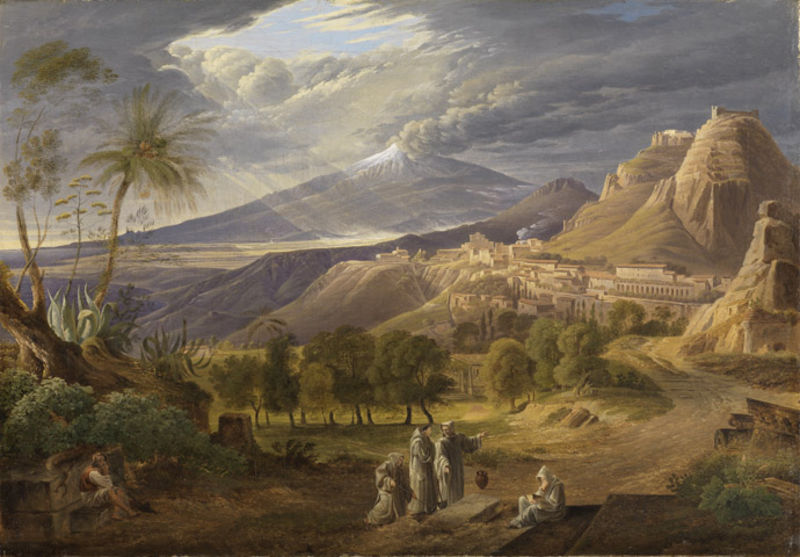
Titel: Ansicht von Taormina mit Aetna
Künstler: Carl Ludwig Frommel
Standort: Karlsruhe
Institution: Staatliche Kunsthalle Karlsruhe
Schlagwörter: baum, berg, blau, felsen, gemälde, gott, gruppe, himmel, mann, schatten, wolken, bäume, grün, landschaft, menschen, sitzen, stadt, braun, licht, männer, straße, säulen, weiss, ausblick, gebäude, schnee, weg, wolke, beige, haube, leute, malerei, bild, öl, häuser, hügel, natur, weite, busch, rauch, sonne, gewand, kutte, sitzend, personen, wald, amphore, krug, terrasse, italien, süden, berge, gebirge, gipfel, sonnenlicht, dorf, mauer, idylle, rast, bank, häuse, romantik, angst, treppe, palme, stimmung, stufen, panorama, ruine, lichtstrahl, sonnenstrahl, burg, palast, strahlen, vulkan, festung, agaven, strahl, ruinen, gestalten, beleuchtet, wanderer, begegnung, sonnenstrahlen, mönch, agave, kakteen, kaktus, bettler, mönche, palmen, kutten, tempel, sitzbank, reisende, vulkanausbruch, kapuze, franziskaner, blai, pilger, mönchskutte, kapuzen, wolkenloch, brg, entdeckung, akzent, göttliches licht, wonne, #grau, hatchepsut, betttelorden, erleuchtun g, argaven, argave, akzentuiert